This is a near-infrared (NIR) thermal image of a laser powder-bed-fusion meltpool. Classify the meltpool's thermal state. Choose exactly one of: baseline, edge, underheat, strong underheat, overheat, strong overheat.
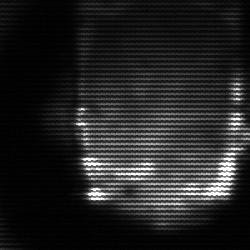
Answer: baseline